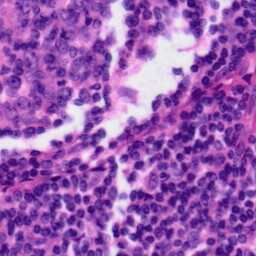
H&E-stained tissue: Tonsil